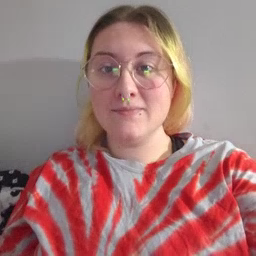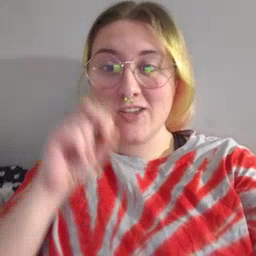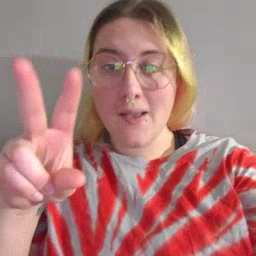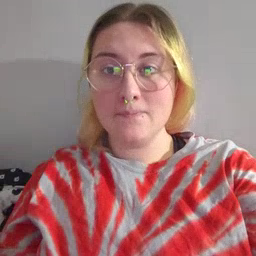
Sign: jump